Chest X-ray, PA view. Patient: 54 years old, sex M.
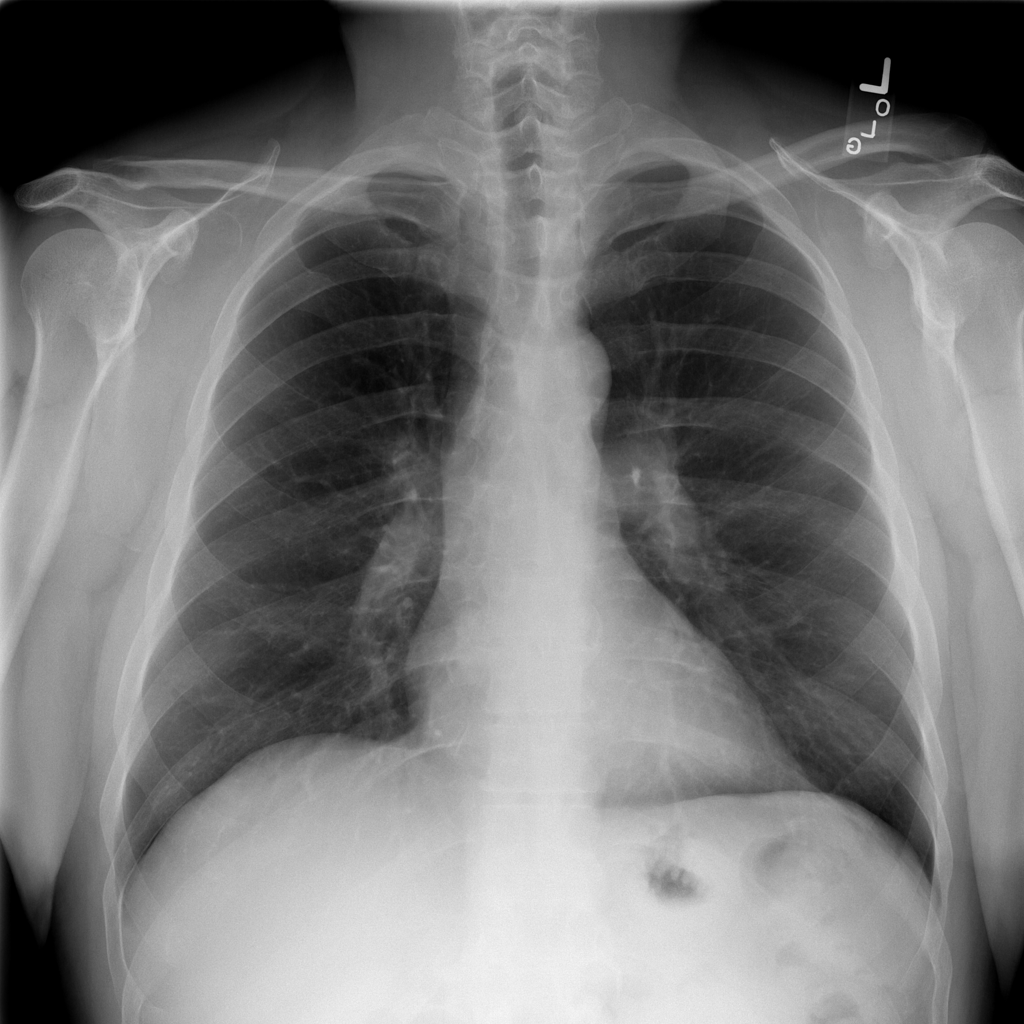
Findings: No Finding